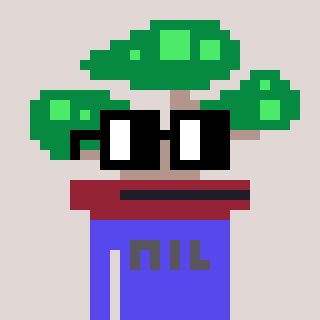
a pixel art character with square black glasses, a bonsai-shaped head and a computerblue-colored body on a warm background